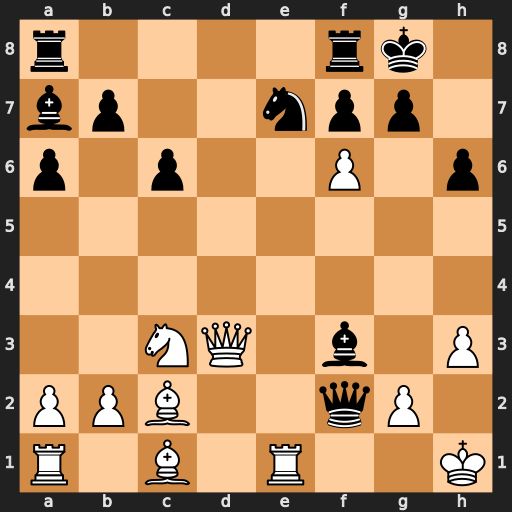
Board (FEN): r4rk1/bp2npp1/p1p2P1p/8/8/2NQ1b1P/PPB2qP1/R1B1R2K
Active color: w
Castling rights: -
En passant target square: -
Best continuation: Qh7#